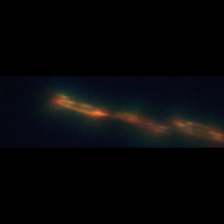
Taxon: Psuedo-nitzschia
Group: Diatoms